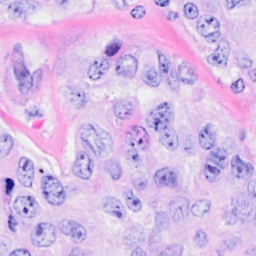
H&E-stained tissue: Breast